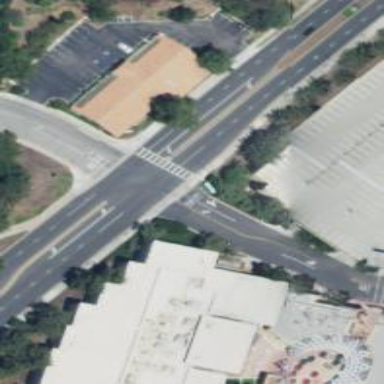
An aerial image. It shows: Marked crossing at dangerous junction.